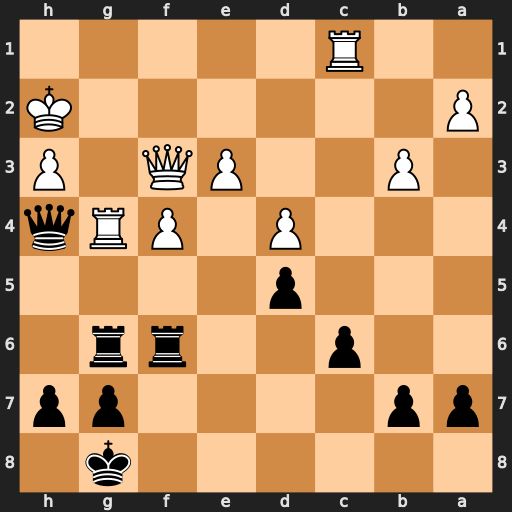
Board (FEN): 6k1/pp4pp/2p2rr1/3p4/3P1PRq/1P2PQ1P/P6K/2R5
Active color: b
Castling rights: -
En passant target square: -
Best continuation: Rxg4 Qxg4 Qf2+